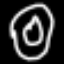
Label: donut